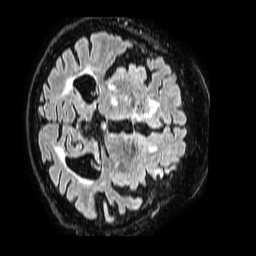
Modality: FLAIR
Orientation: axial
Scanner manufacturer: philips
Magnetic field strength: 1.5 T
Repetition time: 4.8 s
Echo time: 0.3 s